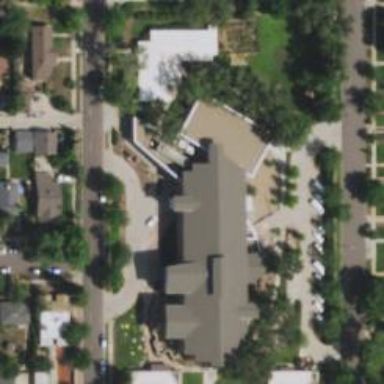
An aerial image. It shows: Healthcare facility identified as hospital.